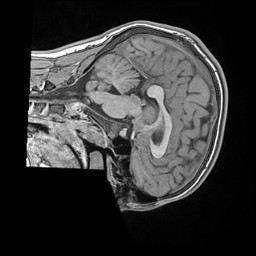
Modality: T1w
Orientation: sagittal
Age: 12
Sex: male
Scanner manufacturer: siemens
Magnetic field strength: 1.5 T
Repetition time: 2.04 s
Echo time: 0.00308 s